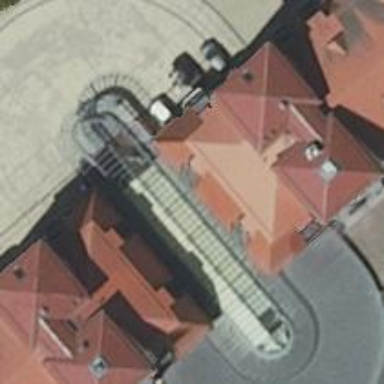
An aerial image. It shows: Hotel.